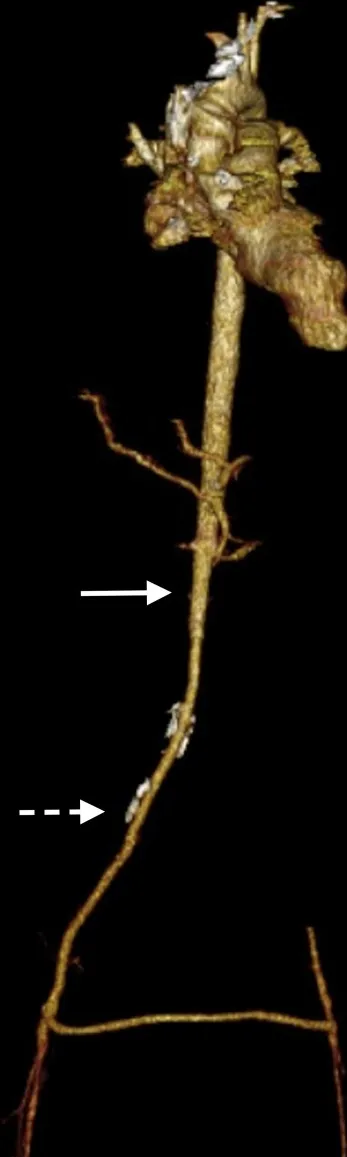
Angiotomografia computadorizada com contraste endovenoso (fase arterial) em reconstrucao tridimensional do pos-operatorio evidenciando a aorta (seta continua), enxerto aortofemoral direito (seta pontilhada) e bypass femorofemoral cruzado (cabeca de seta).
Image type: radiology (ct)